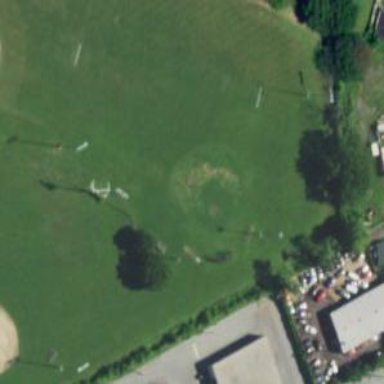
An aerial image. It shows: Baseball pitch for leisure land.